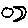
Label: moon